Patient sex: M
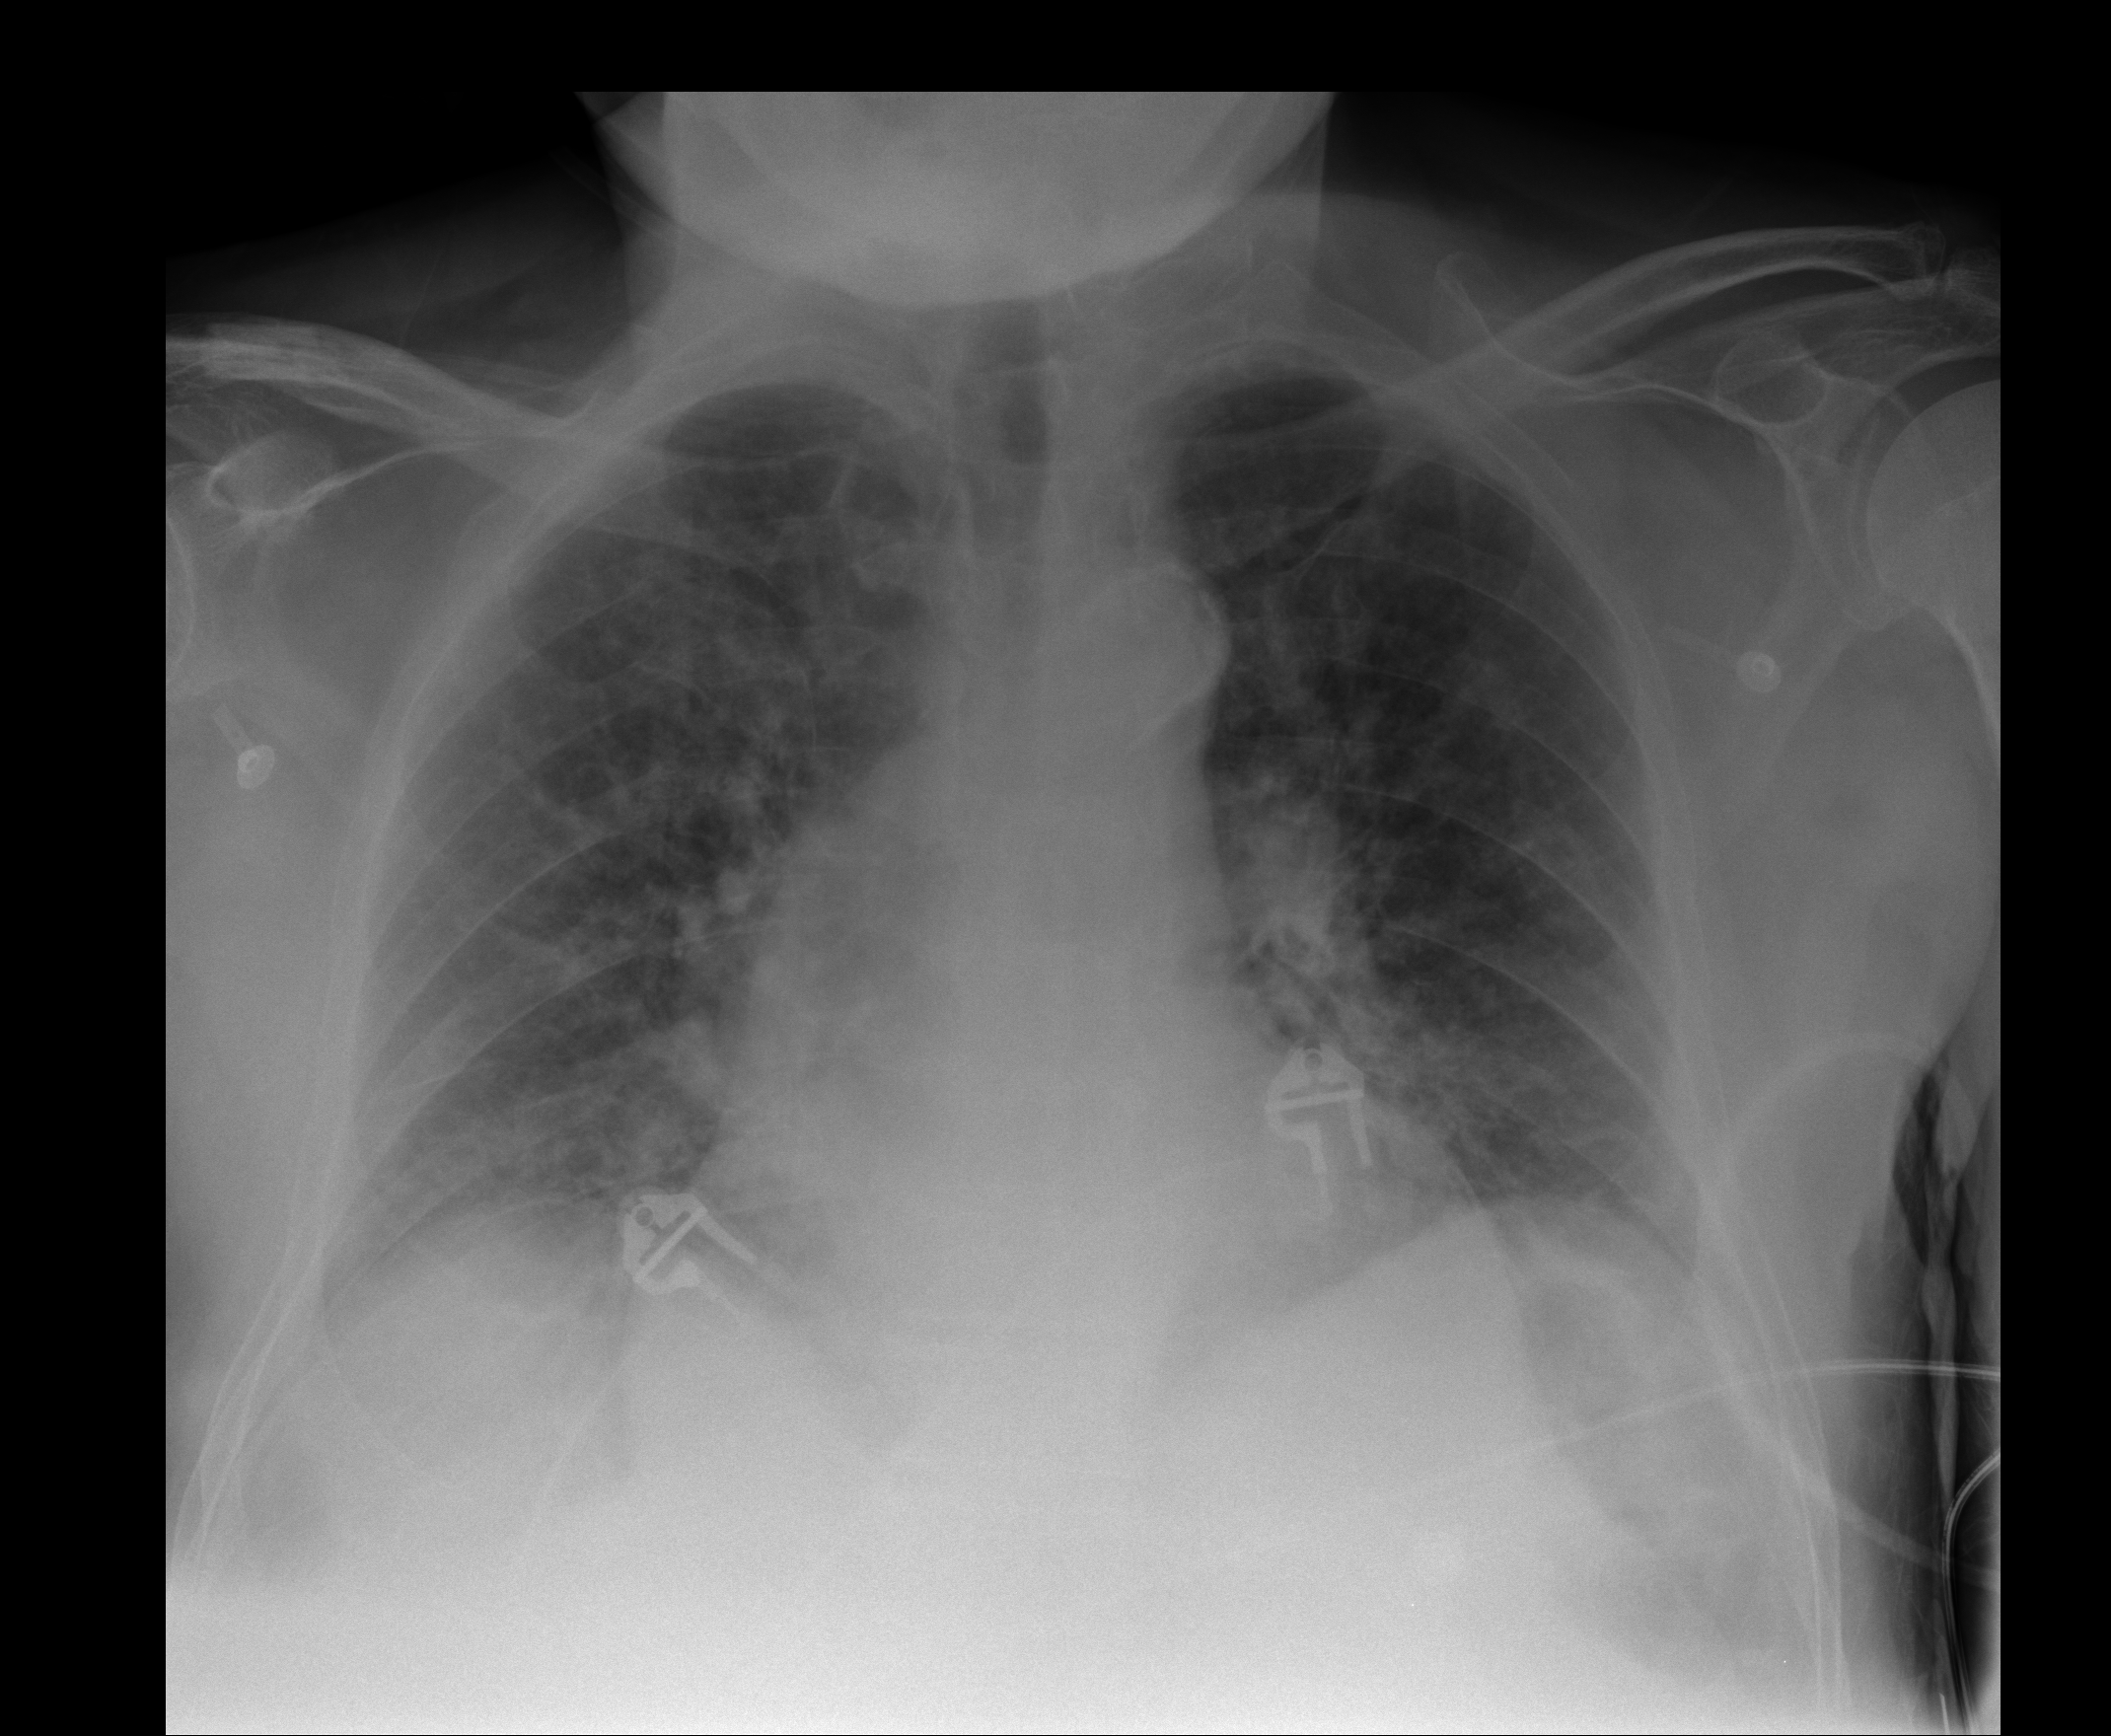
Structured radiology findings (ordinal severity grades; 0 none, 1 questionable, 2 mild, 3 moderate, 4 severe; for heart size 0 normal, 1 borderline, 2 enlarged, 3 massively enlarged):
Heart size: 2
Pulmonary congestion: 2
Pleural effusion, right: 0
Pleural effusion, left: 0
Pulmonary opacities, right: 1
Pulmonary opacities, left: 0
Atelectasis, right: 2
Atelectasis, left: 2